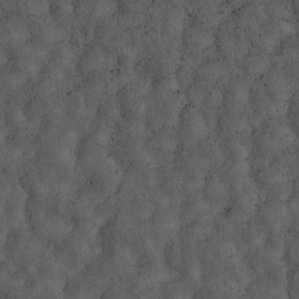
Label: non_frost